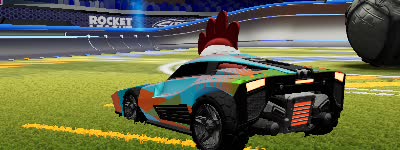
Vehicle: breakout